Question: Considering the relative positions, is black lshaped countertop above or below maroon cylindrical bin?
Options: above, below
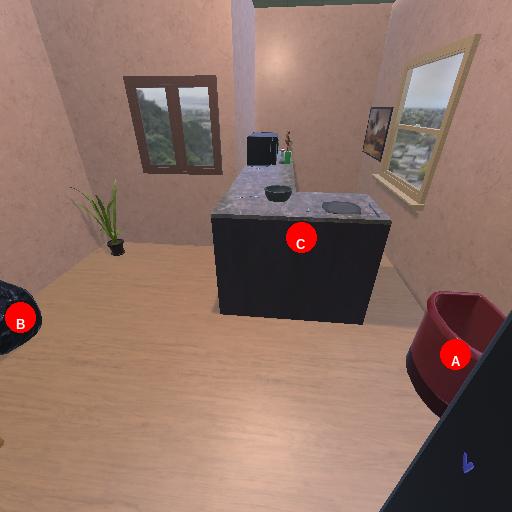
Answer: above